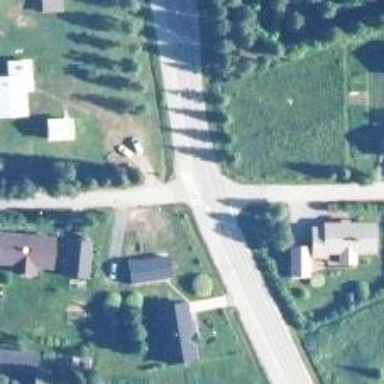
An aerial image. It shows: Asphalt footway with uncontrolled zebra crossing.